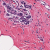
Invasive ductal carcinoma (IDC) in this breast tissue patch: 0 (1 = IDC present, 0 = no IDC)